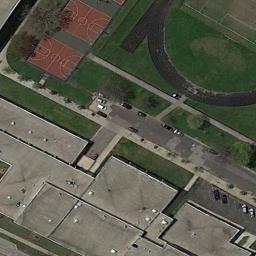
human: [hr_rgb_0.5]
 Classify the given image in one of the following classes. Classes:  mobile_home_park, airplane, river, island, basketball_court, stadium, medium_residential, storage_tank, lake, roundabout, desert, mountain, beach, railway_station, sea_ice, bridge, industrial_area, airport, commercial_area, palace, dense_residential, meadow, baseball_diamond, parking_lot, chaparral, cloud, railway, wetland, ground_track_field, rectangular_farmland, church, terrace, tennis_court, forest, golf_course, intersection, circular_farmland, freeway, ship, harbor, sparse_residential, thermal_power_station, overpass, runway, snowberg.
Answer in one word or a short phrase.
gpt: basketball_court